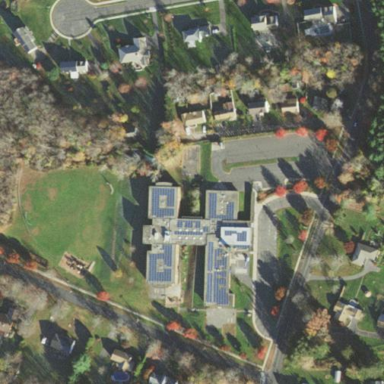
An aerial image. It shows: School.